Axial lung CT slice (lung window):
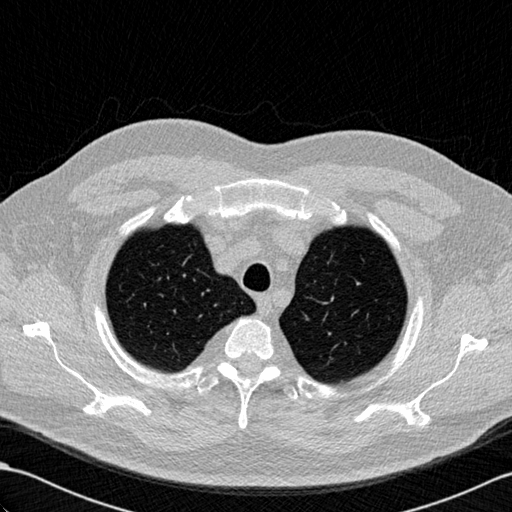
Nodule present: no